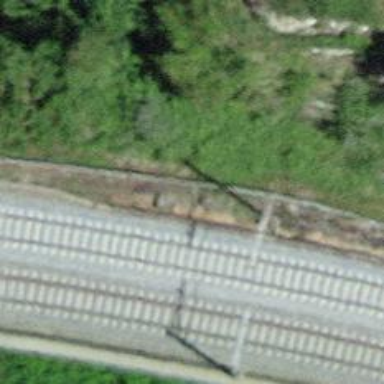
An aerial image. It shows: Railway track with contact lines for electrification.